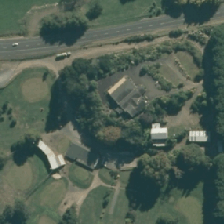
Land cover: urban_parkland